Question: My BlueJ IDE is showing this error when I try to compile the class. I can't see what I'm doing wrong.

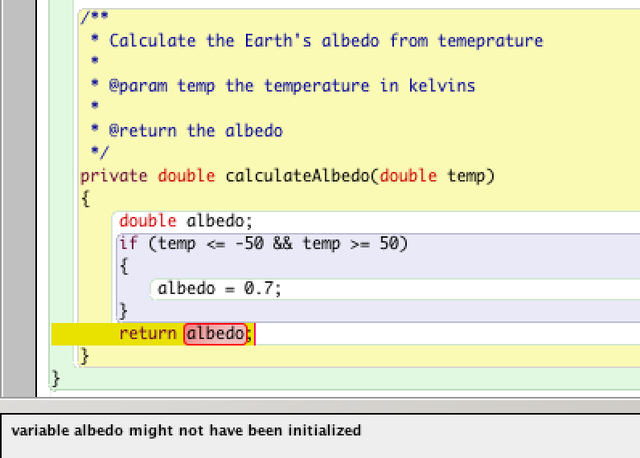
Answer: Before you can use a variable inside your if block , you need to initialize it.
Try this :
'''
double albedo=0;
'''
Instead of :
'''
double albedo;
'''
Keep in mind though that your variable will remain 0 if your condition returns false as you haven't specified an else block.